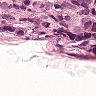
Metastatic tissue present: yes